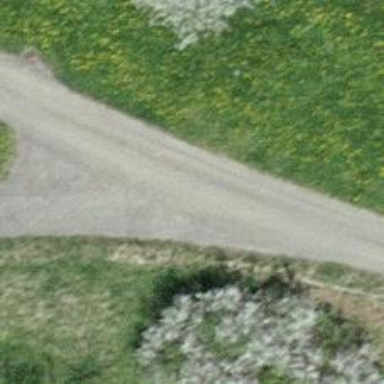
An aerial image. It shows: Well-maintained track road of grade 1.